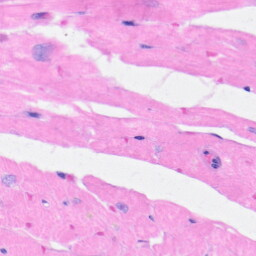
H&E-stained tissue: Heart